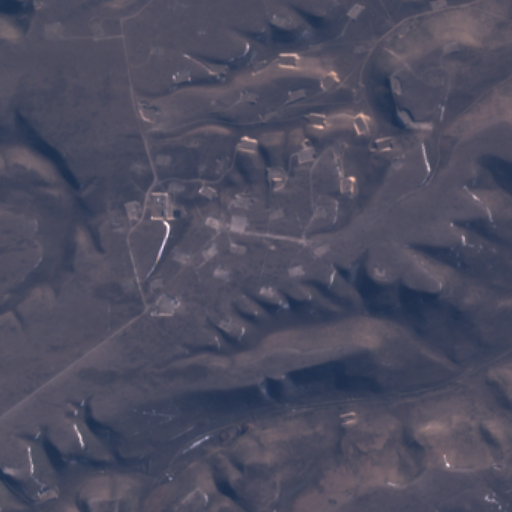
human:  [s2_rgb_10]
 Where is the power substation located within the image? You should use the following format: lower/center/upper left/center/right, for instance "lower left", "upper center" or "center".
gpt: The power substation is located in the center left of the image.
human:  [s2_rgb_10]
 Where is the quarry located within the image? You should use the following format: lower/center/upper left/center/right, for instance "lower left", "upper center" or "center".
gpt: The quarry is located in the upper left of the image.
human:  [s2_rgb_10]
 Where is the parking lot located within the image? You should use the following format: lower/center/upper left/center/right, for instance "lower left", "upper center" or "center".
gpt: There is no parking lot in the image.